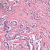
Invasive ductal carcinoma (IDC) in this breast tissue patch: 1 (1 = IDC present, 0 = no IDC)